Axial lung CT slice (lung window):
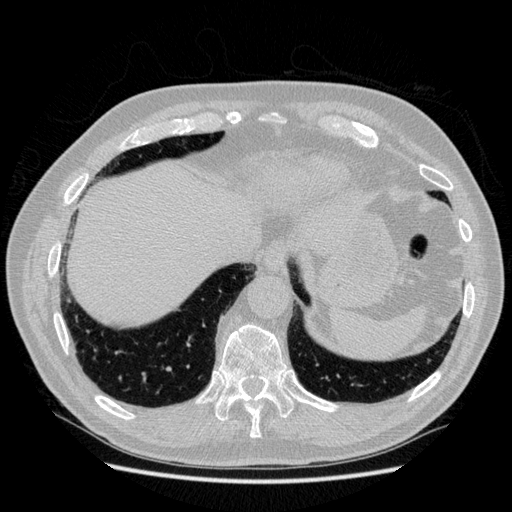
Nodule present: no